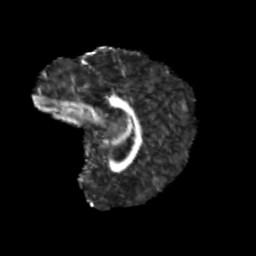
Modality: FA
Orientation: sagittal
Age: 11
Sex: female
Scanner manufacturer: siemens
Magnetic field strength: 3 T
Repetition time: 3.8 s
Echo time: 0.07 s